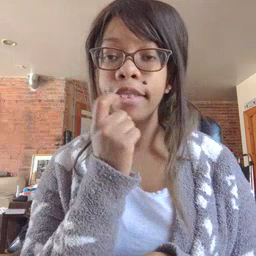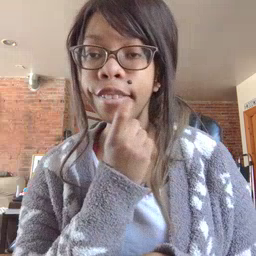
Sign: tooth